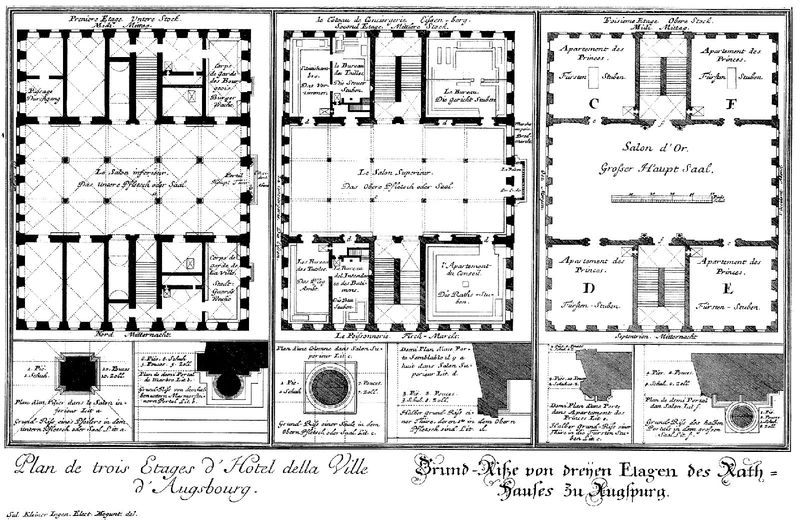
Titel: Rathaus in Augsburg
Künstler: Elias Holl
Standort: Augsburg, Maximilianstraße (EU - D - B)
Schlagwörter: weiß, fenster, frankreich, schwarz, skizze, säulen, gebäude, haus, architektur, barock, kirche, deutschland, schrift, türen, linien, saal, französisch, treppe, hotel, wohnung, gewölbe, palast, schwarz-weiß, text, räume, entwurf, rathaus, etagen, plan, tempel, grundriss, lageplan, drei etagen, planung, augsburg, katholisch, ville, e, d, deutschlang, plan de trois etages